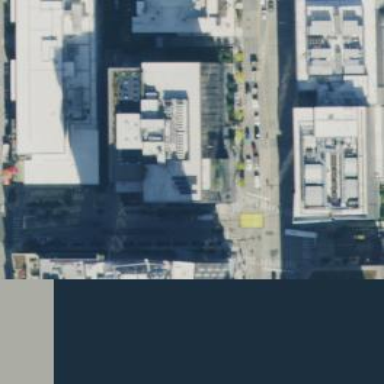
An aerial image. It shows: Part of office building.